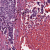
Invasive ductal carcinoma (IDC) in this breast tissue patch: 1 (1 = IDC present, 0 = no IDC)